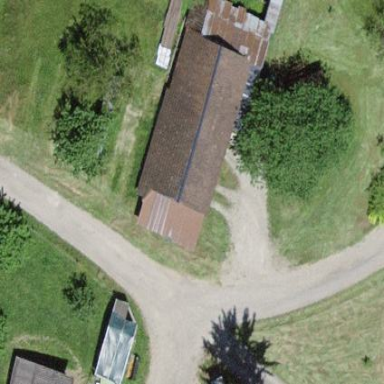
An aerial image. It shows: Rural barn.